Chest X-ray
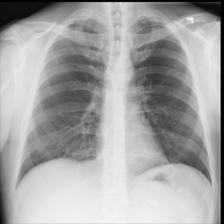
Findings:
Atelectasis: negative
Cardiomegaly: negative
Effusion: negative
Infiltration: negative
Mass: negative
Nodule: negative
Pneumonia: negative
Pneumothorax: negative
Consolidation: negative
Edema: negative
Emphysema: negative
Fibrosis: negative
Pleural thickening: negative
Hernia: negative